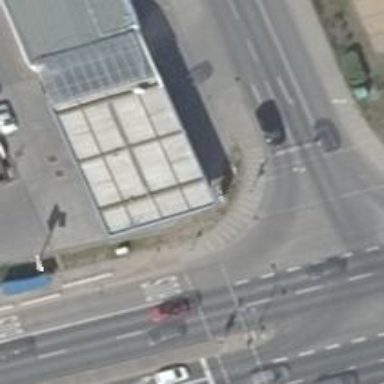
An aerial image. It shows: Fuel station providing compressed natural gas (CNG).